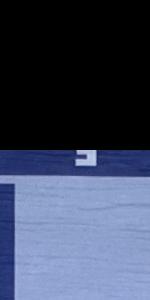
Label: Empty